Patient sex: M
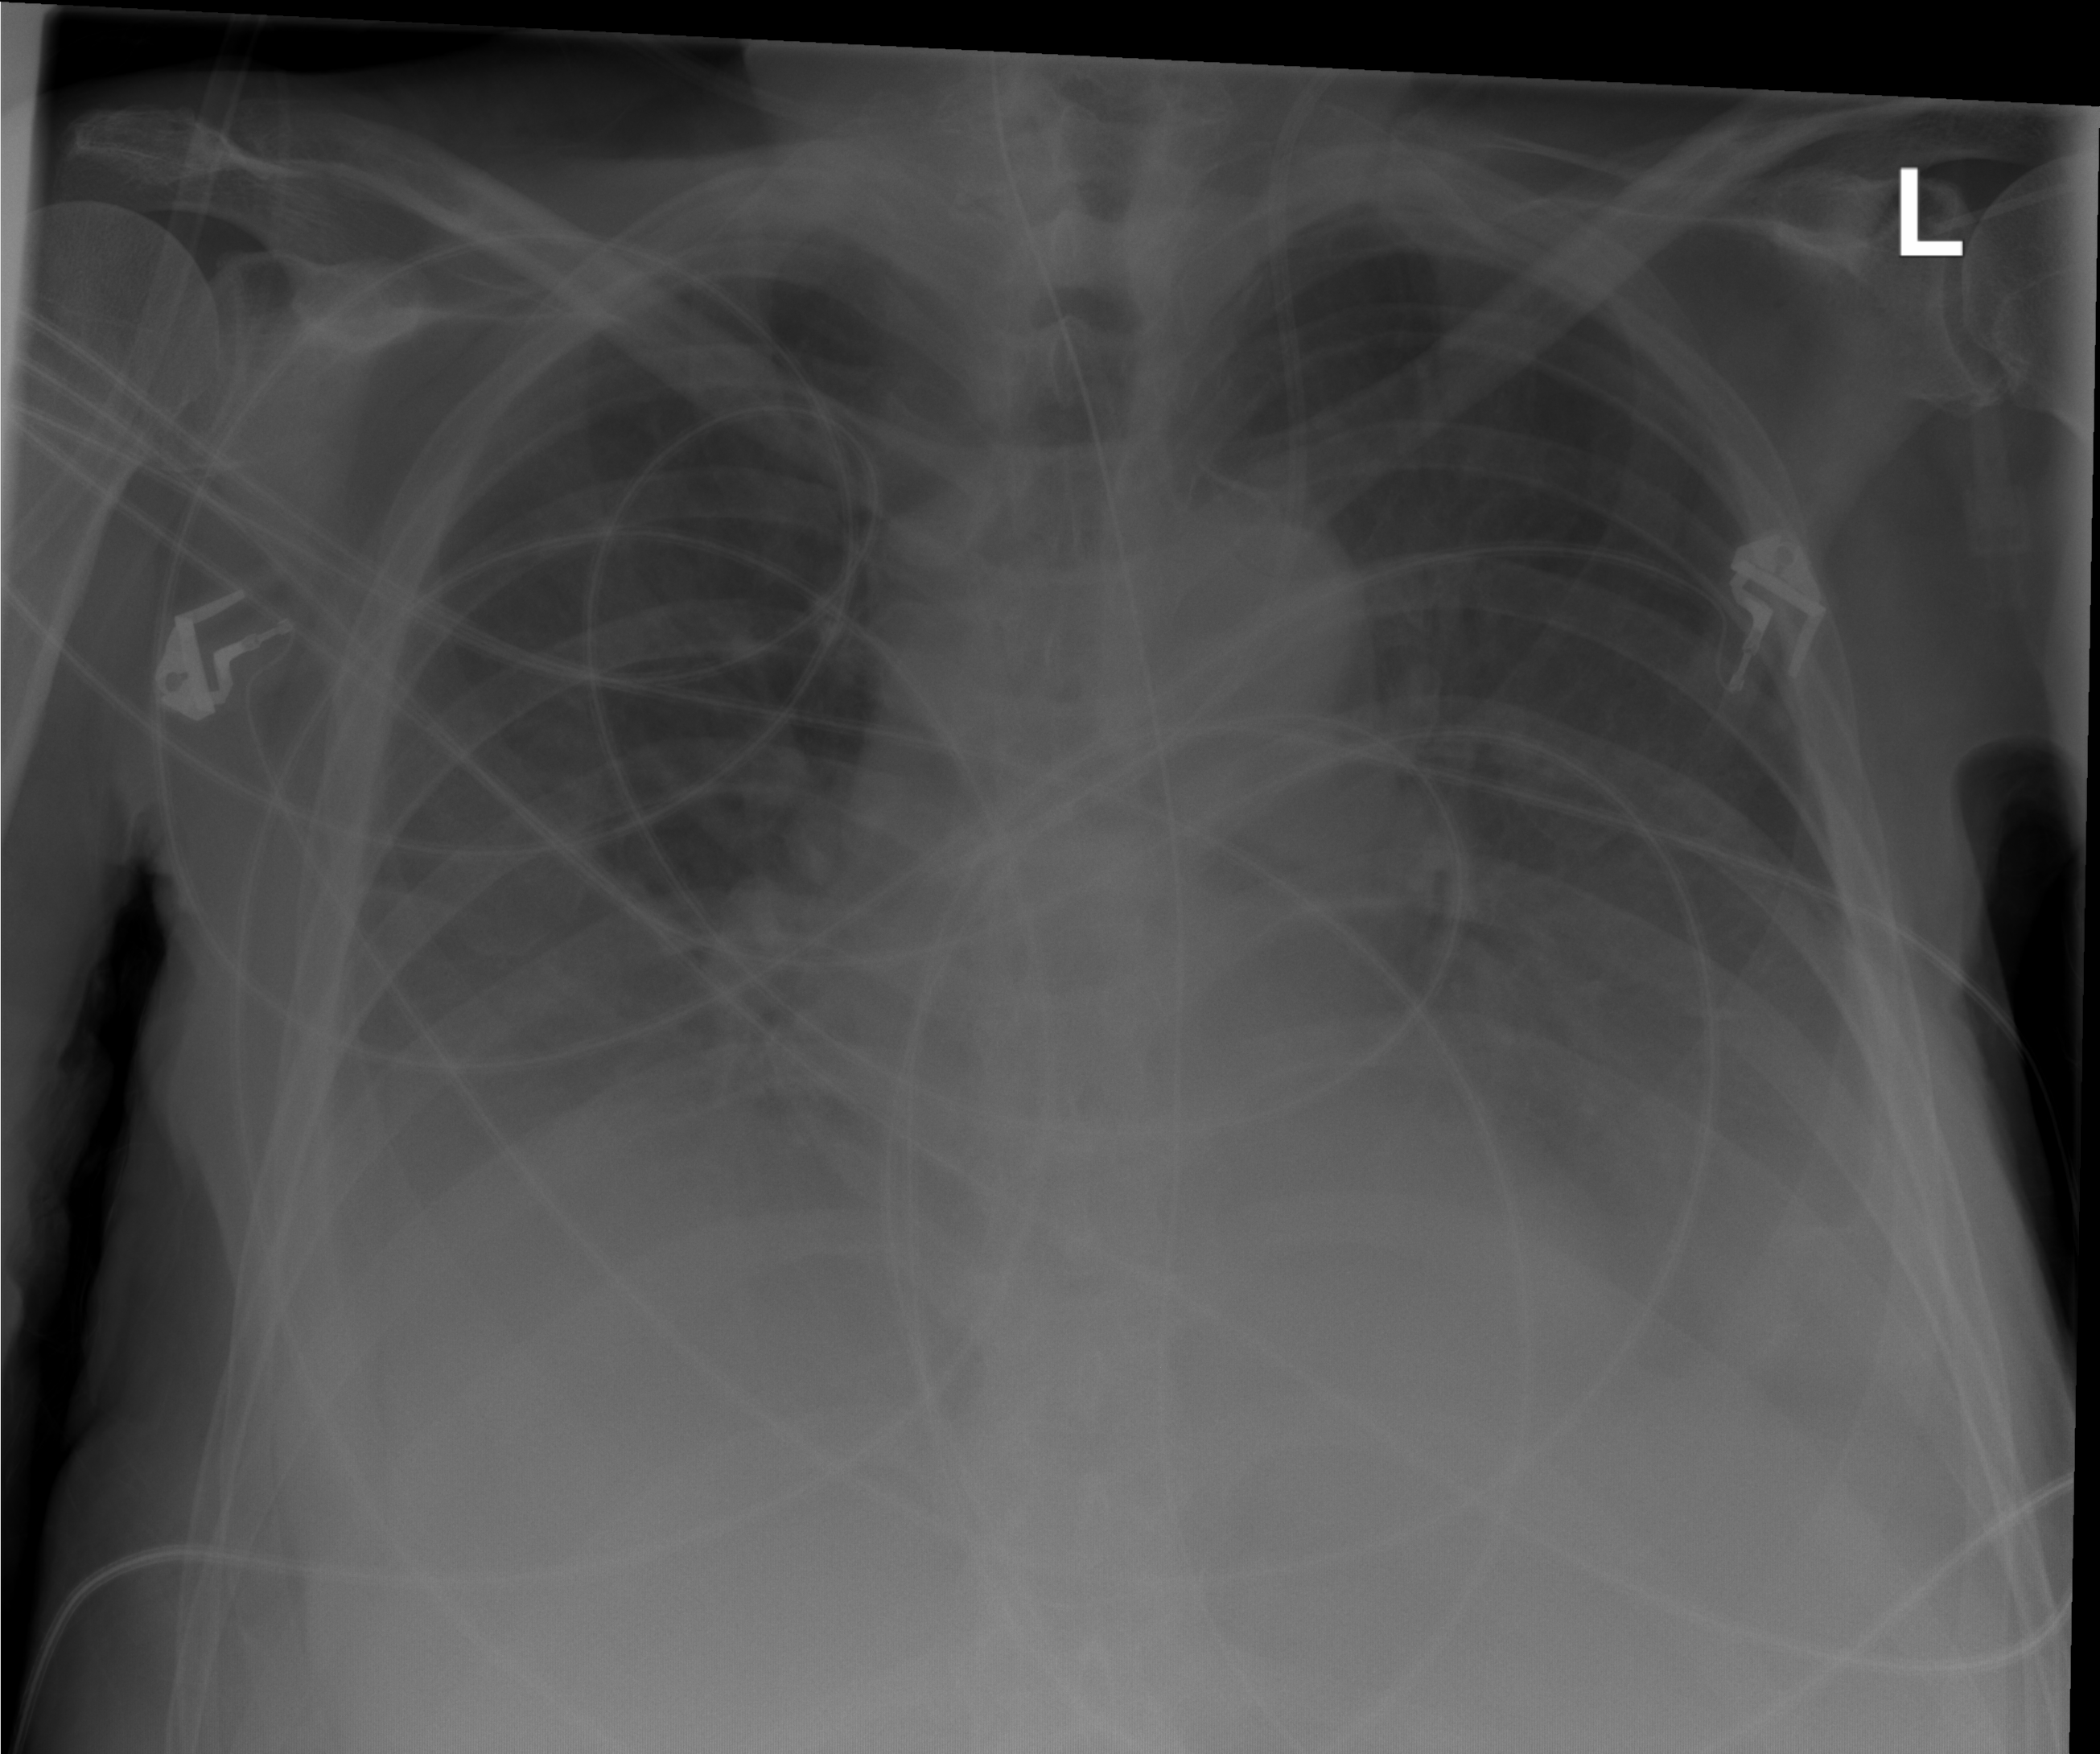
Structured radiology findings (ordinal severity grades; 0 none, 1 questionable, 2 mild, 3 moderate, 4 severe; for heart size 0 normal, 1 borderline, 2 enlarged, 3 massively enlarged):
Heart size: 0
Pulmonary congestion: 0
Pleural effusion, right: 2
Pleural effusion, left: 2
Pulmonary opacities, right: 1
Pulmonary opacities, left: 1
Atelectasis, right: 2
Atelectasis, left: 2